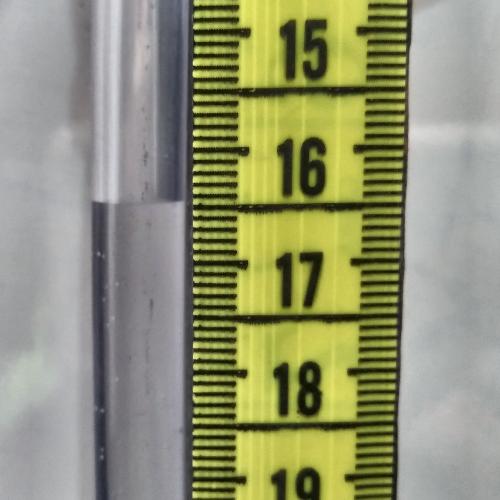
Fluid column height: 16.4 cm